Interaction volume radius: 10 \u00c5
Interaction volume height: 15 \u00c5
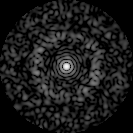
Disorder parameter: 0.8445